На столе один на другом лежат три одинаковых длинных бруска. Их поверхности обработаны так, что коэффициенты трения скольжения между ними равны соответственно $\mu$, $2 \mu$ и $3 \mu$ (см. рисунок).  По нижнему бруску ударяют молотком. Направление удара горизонтально.
Найдите время, через которое система вернется в состояние покоя. Известно, что после удара по верхнему бруску, сообщившему ему ту же скорость $V_{0}$, что и скорость нижнего бруска в результате удара по нему, система вернулась в состояние покоя через время $t_{0}=3~с$.
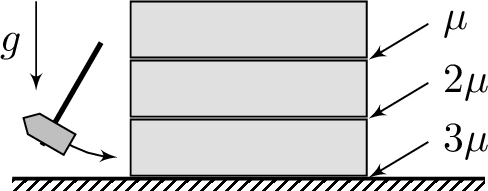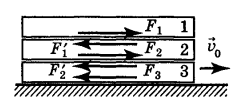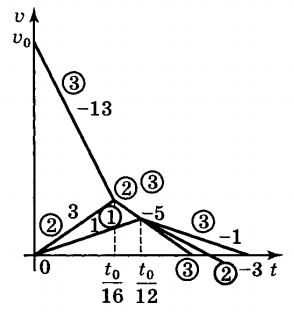
Решение: Нумеруем бруски и силы трения так, как показано на рисунке.  В случае удара по верхнему бруску (брусок $1$) $F_{2 \max}=4 F_{1 \max }$, поэтому движется только брусок $1$: $a_{0}=-\mu g$; $t_{0}=v_{0} / a$.Разобьем движение брусков после удара по нижнему бруску (брусок $3$) на три этапа.$1$. Силы трения очевидны: $F_{1}=\mu m g$, $F_{2}=4 \mu m g$, $F_{3}=9 \mu m g$ и тогда имеем $a_{1}=a_{0}$, $a_{2}=3 a_{0}$, $a_{3}=-13 a_{0}$, где $a_{0}=\mu g$.Скорости брусков $2$ и $3$ уравниваются:$$v_{0}-13 a_{0} t=3 a_{0} t, \quad t=\frac{t_{0}}{16}.$$При этом $v_{1}=\frac{v_{0}}{16}$, $v_{2}=v_{3}=\frac{3 v_{0}}{16}$.$2$. Бруски $2$ и $3$ скользят вместе, поскольку из уравнения$$-9 \mu m g+F_{2}=-\mu m g-F_{2}$$получим $F_{2}=4 \mu m g$. Тогда$$a_{2}^{\prime \prime}=a_{3}^{\prime \prime}=-5 a_{0}, \quad a_{1}^{\prime}=a_{0}.$$Скорости всех брусков уравниваются через время $\Delta t$:$$\frac{3 v_{0}}{16}-5 a_{0} \Delta t=\frac{v_{0}}{16}+a_{0} \Delta t.$$Скорость каждого бруска равна $\frac{v_{0}}{12}$, $\Delta t=\frac{t_{0}}{48}$.$3$. Бруски снова разъезжаются, так как $\left|a_{3}^{\prime \prime}\right| \geqslant 5 a_{0}$, a $\left|a_{1}^{\prime \prime}\right| \leqslant a_{0}$;$$a_{1}^{\prime \prime}=-a_{0}, a_{2}^{\prime \prime}=-3 a_{0}, a_{3}^{\prime \prime}=-5 a_{0}.$$Последним остановится брусок $1$ за время $t_{1}=\frac{t_{0}}{12}$.Итак, полное время, за которое система приходит в состояние покоя,$$t_{сум}=t+\Delta t+t_{1}=\frac{t_{0}}{6}=0.5~с.$$  Задачу можно решить графически — см. рисунок выше. В кружке указан номер соответствующего бруска, цифры без кружочка — угловые коэффициенты прямой (ускорения соответствующего бруска в единицах $\left|\frac{v_{0}}{t_{0}}\right|$). Уcкорение верхнего бруска после удара по нему равно $\frac{v_{0}}{t_{0}}=\mu g$.
Ответ: $$ t_{сум}=\frac{t_{0}}{6}=0.5~с. $$
Темы:
T, Механика, Динамика, Всероссийские, Сухое трение, Трение